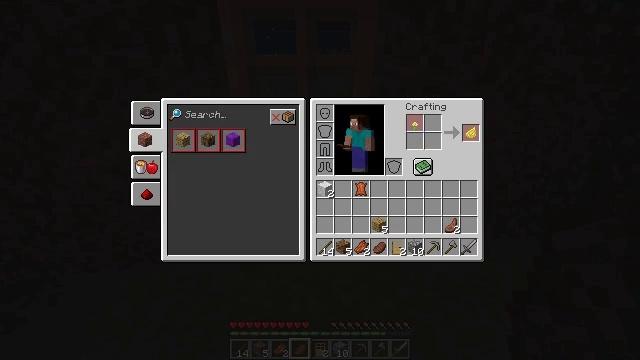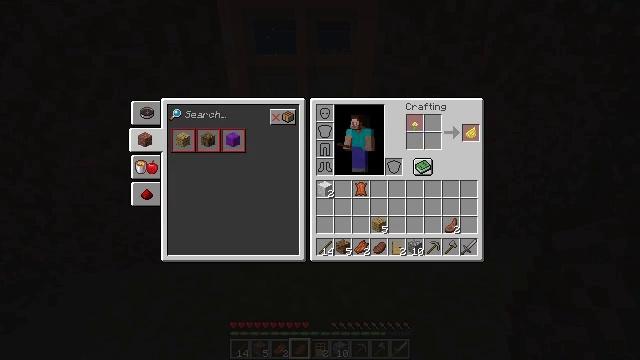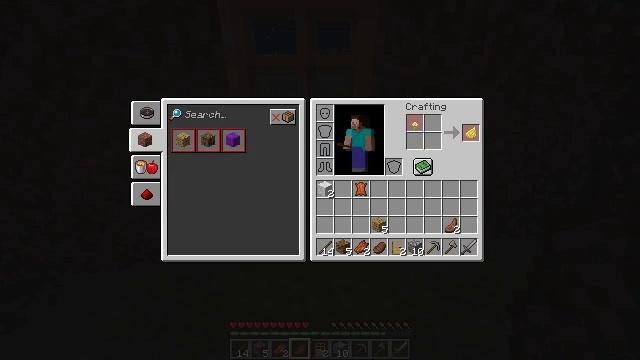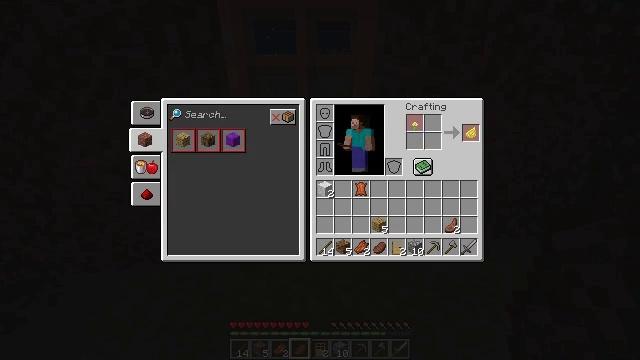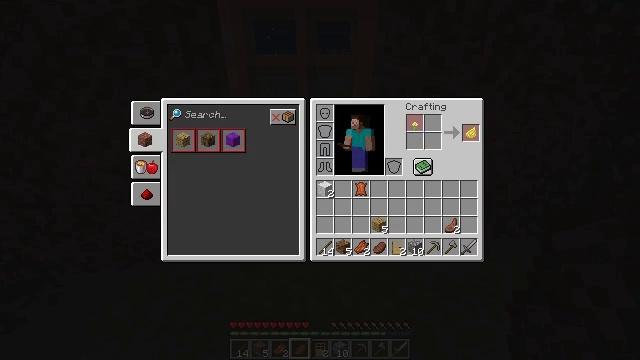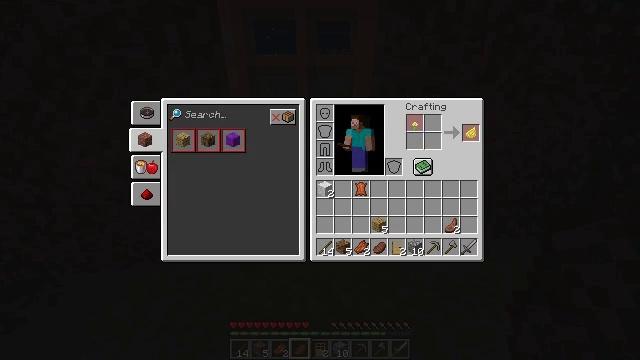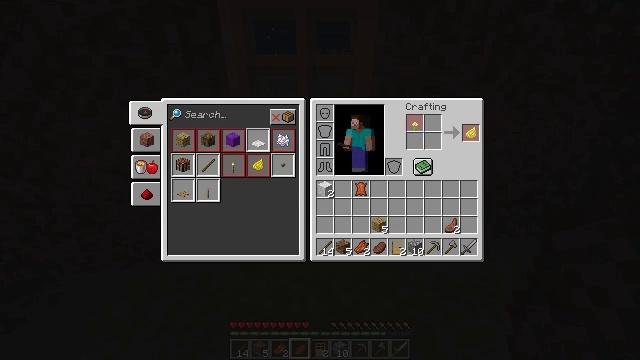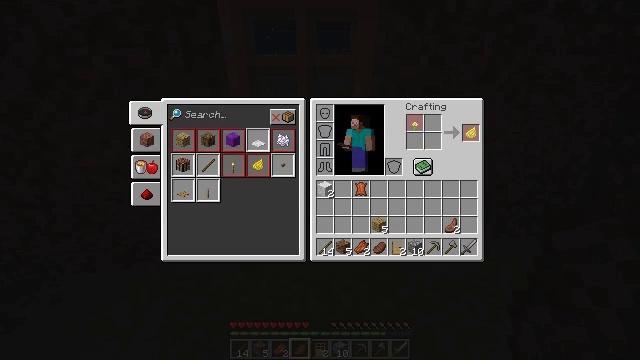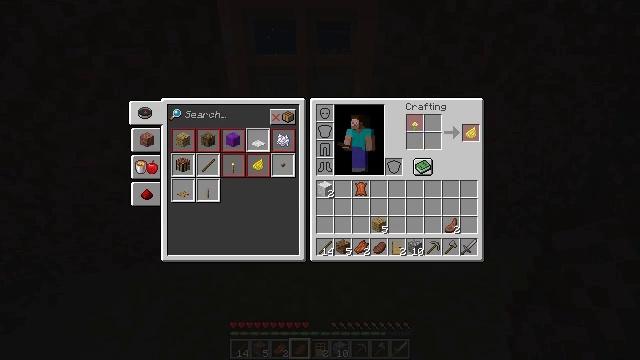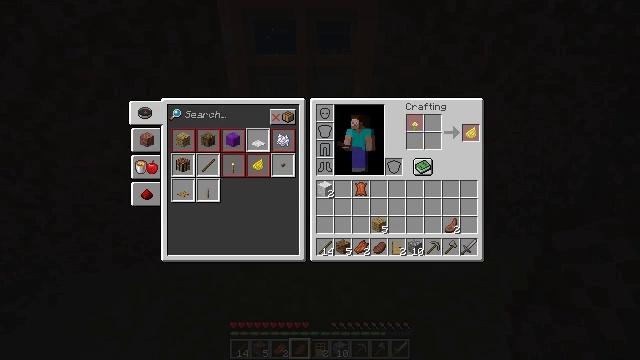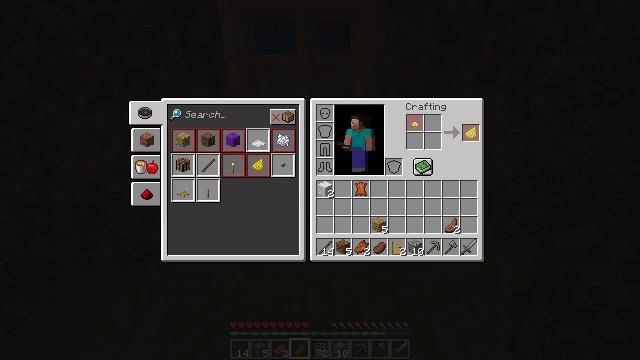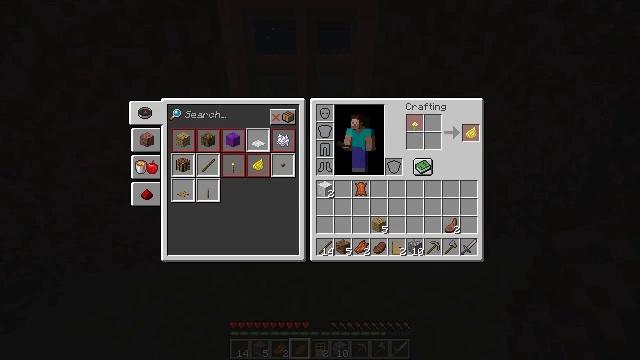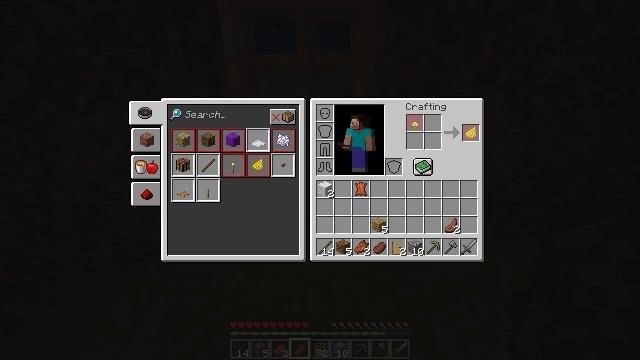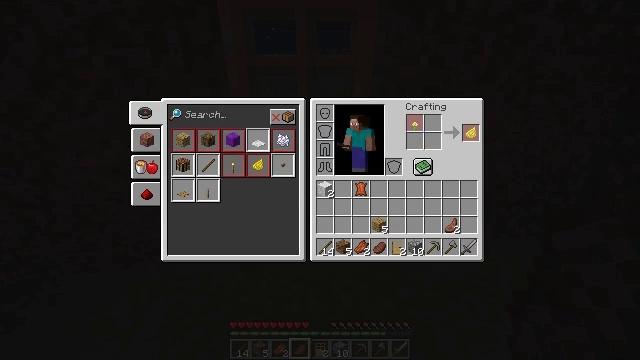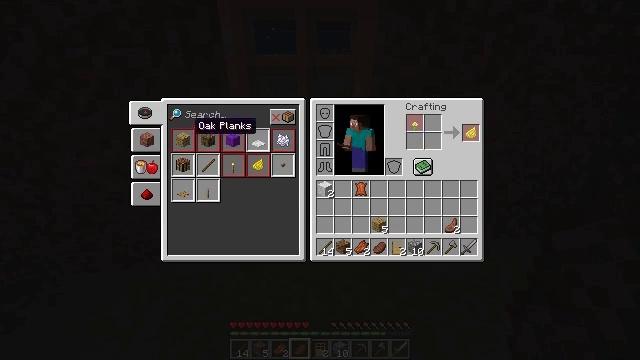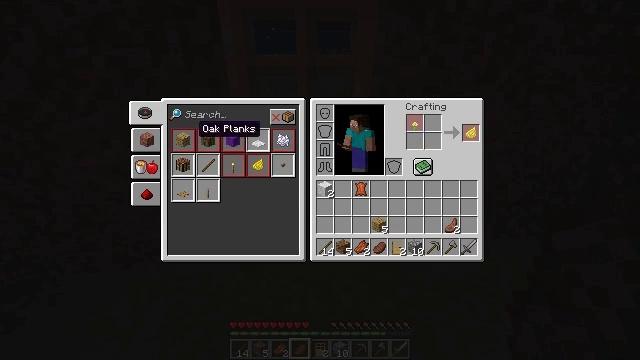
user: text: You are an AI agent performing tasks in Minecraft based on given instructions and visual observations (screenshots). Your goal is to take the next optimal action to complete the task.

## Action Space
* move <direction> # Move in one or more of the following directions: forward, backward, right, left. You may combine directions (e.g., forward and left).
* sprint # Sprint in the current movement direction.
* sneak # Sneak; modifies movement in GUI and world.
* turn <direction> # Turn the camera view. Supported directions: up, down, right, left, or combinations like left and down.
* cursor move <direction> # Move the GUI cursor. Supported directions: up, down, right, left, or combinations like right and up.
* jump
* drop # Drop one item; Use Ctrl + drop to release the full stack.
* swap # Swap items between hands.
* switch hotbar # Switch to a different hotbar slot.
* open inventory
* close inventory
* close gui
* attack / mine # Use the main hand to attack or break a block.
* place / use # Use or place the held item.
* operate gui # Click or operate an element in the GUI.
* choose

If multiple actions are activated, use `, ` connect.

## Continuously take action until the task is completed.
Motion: motion action
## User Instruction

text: Get a stone hoe by crafting it with the necessary materials.
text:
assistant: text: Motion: no_op
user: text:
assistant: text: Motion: no_op
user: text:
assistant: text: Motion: no_op
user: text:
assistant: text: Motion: no_op
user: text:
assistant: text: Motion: no_op
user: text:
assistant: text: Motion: operate gui
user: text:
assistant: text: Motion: operate gui
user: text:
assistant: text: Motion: operate gui
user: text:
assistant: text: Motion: no_op
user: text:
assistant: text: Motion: no_op
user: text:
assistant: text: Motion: no_op
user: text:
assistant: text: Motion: no_op
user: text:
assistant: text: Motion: cursor move right
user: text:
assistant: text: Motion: cursor move right and down
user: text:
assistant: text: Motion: no_op
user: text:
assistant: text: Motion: no_op
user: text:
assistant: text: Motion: no_op
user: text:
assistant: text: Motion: no_op
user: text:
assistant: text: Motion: no_op
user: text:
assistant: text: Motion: no_op
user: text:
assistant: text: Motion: no_op
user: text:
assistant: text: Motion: cursor move right
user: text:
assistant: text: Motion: cursor move right
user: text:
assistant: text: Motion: cursor move right
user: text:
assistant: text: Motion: no_op
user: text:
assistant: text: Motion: no_op
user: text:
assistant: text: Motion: no_op
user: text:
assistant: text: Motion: no_op
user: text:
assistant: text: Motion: no_op
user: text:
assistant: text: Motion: no_op